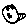
Label: fish